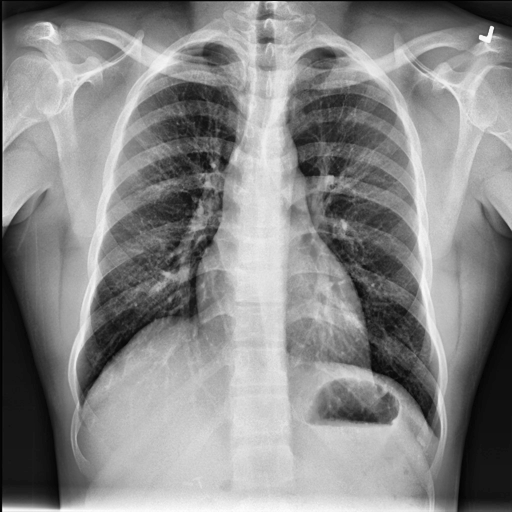
Finding: NORMAL